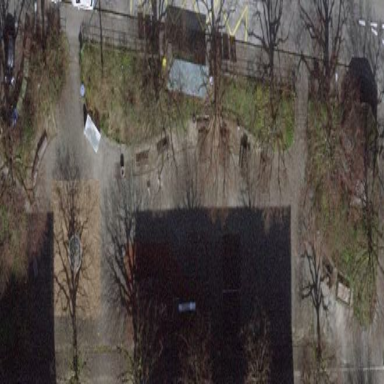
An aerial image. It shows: Playground with asphalt surface.